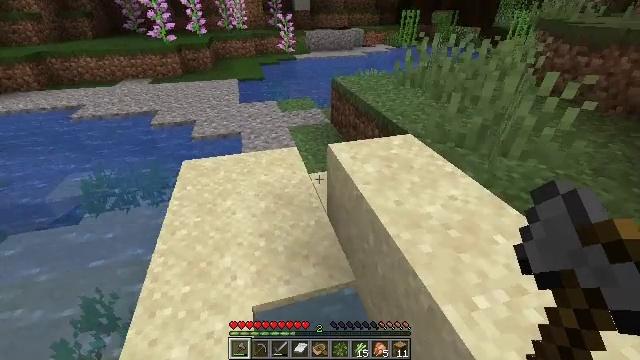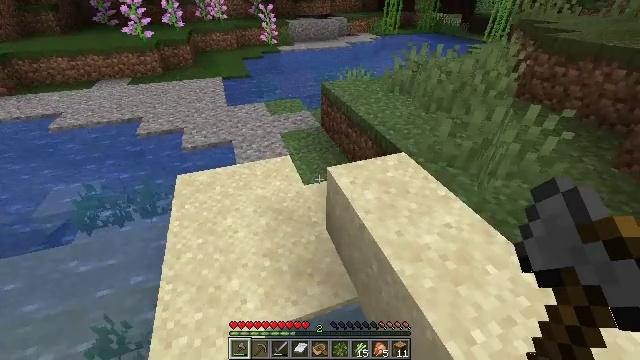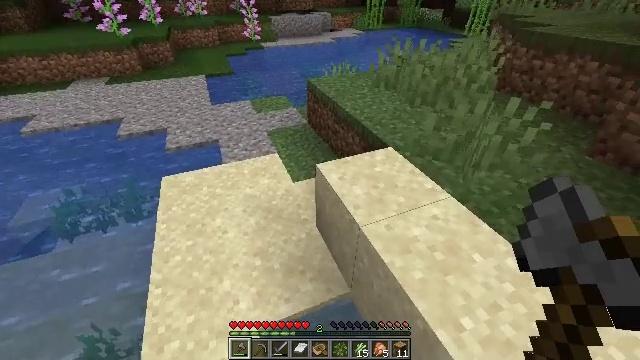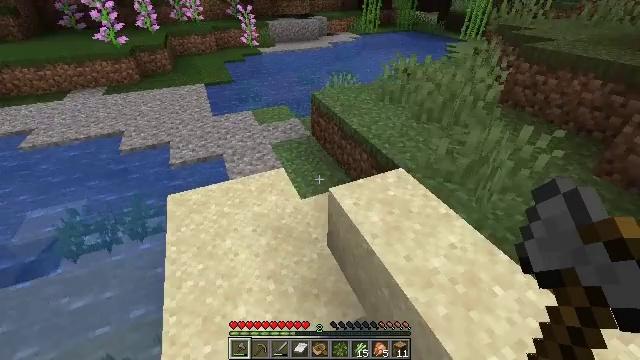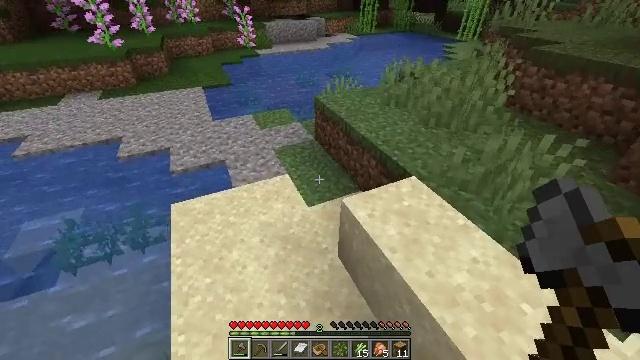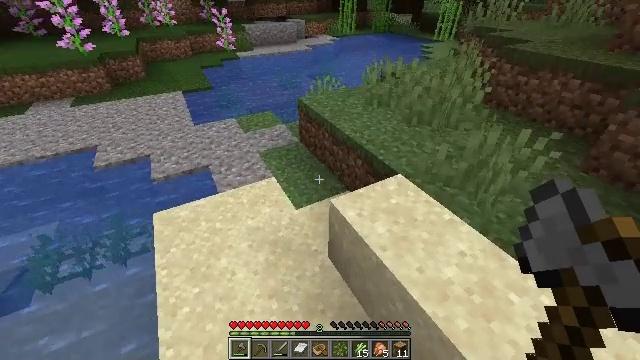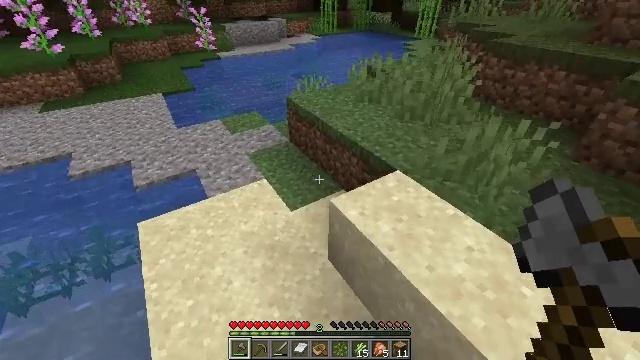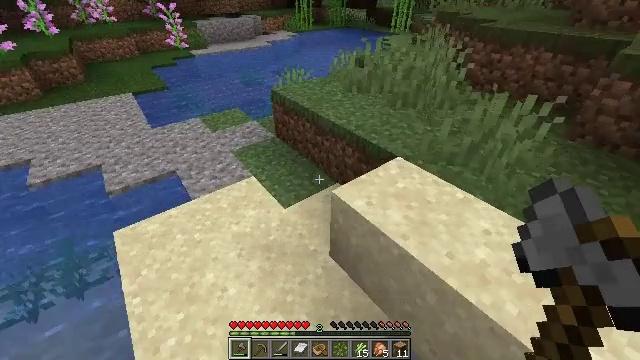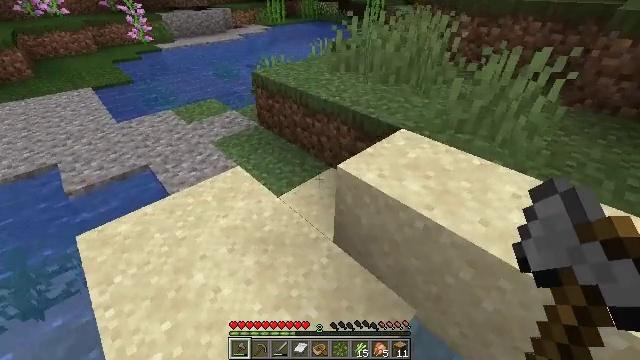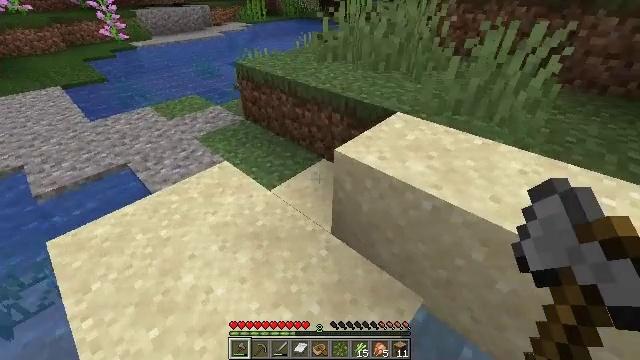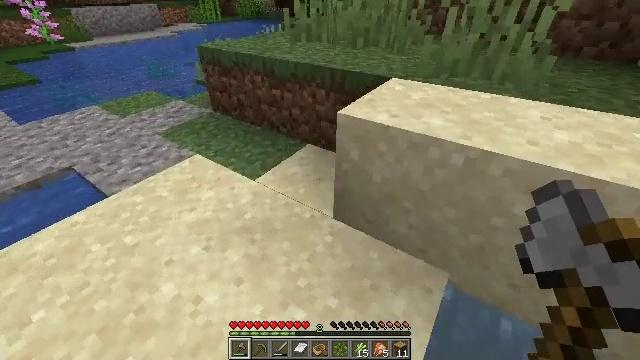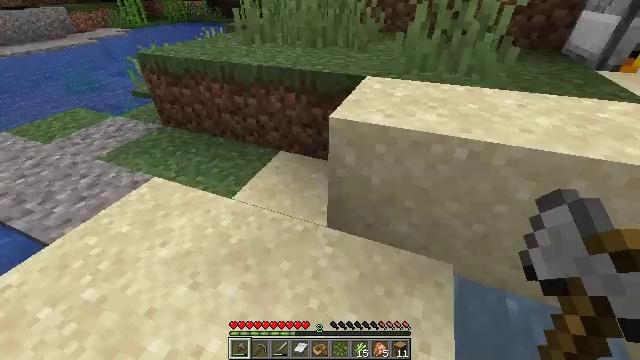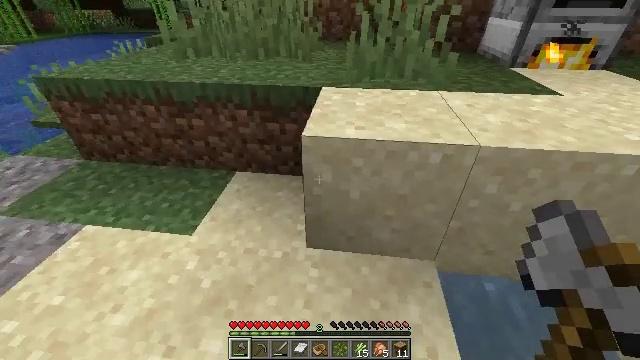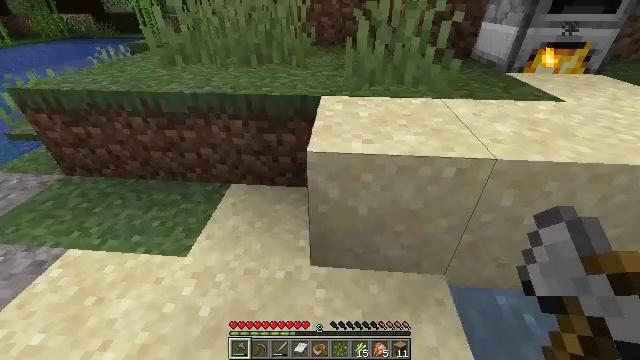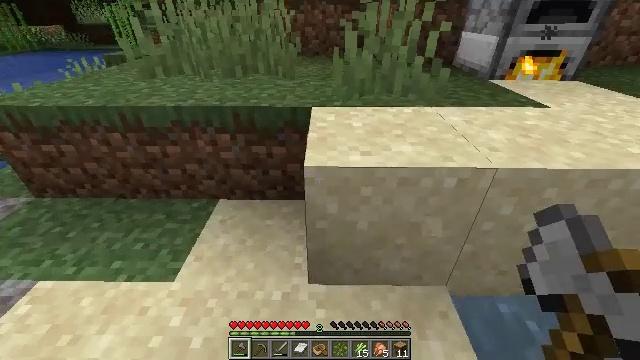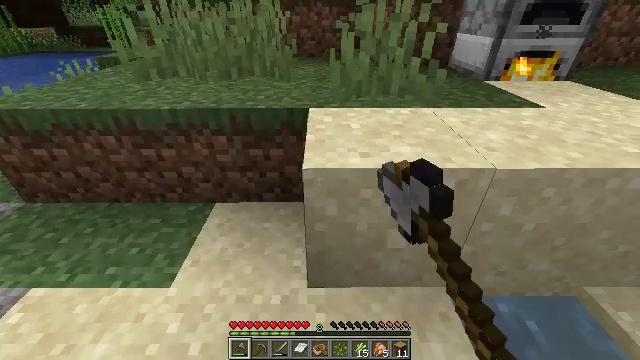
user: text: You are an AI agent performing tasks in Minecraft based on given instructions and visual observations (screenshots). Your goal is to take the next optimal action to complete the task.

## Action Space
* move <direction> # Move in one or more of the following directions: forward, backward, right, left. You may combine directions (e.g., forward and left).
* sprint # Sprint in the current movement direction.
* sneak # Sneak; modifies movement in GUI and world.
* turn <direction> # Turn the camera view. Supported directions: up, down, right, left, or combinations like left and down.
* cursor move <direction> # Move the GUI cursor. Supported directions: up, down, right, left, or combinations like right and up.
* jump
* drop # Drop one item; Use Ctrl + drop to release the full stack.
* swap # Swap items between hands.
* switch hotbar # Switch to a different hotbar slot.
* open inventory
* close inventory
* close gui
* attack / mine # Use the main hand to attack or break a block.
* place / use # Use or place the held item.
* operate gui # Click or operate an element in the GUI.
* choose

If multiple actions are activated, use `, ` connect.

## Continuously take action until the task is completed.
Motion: motion action
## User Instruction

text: Collect sand to make glass.
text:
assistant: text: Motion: move forward and move left, turn right and down, jump
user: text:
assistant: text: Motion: move forward and move left, turn right
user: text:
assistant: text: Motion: move forward and move left, turn right
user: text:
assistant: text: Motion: move forward and move left, turn right
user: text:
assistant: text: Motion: move forward and move left, turn right
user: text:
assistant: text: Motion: move forward and move left, turn right
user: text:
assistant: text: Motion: move forward and move left, turn right
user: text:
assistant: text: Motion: move forward and move left, turn right
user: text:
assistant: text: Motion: move forward and move left, turn right
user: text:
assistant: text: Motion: move forward and move left, turn right
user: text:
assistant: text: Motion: move forward and move left, turn right
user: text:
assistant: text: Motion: move forward and move left, turn right and up
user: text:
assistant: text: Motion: move forward, turn right
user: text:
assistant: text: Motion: turn right and up, attack / mine
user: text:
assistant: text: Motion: turn right, attack / mine
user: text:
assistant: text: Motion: attack / mine
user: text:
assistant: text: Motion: attack / mine
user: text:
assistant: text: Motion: turn right, attack / mine
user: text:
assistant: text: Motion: turn right, attack / mine
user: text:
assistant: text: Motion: turn right, attack / mine
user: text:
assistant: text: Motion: attack / mine
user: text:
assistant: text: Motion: attack / mine
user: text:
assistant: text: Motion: attack / mine
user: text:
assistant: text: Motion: attack / mine
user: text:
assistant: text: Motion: attack / mine
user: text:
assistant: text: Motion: attack / mine
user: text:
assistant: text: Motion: attack / mine
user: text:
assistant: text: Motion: attack / mine
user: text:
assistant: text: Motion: attack / mine
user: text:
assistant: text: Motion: attack / mine